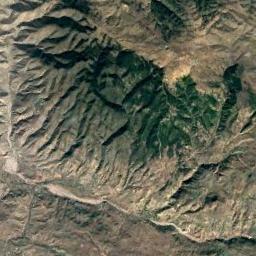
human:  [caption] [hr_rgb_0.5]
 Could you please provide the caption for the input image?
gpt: The folded mountain consists of a number of ridges and valleys of different sizes and is covered with some vegetation .

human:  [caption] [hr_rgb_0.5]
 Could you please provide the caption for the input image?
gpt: The mountain is consist of half of green plants and half of bare land .

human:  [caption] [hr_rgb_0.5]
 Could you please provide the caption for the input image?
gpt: There are many terraces and mountain trails on this mountain .

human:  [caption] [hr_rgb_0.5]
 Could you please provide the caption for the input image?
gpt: There is the mountain of uneven .

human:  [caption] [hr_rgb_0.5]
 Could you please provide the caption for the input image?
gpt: There are some ravines and green land on the mountain .